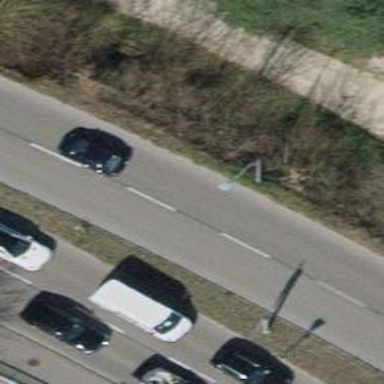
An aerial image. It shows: Tertiary road with asphalt surface.